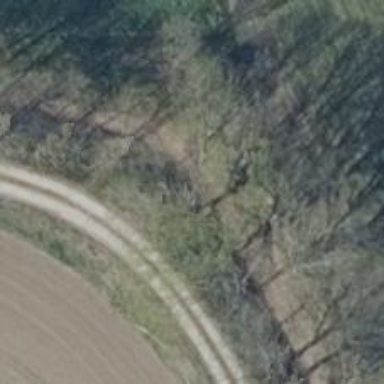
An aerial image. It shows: Row of deciduous broadleaved trees.